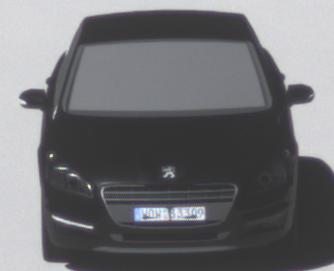
Make: Peugeot
Model: 508 120 VTi
Detailed model: 508 (I) Limousine
Model produced from: 2011/03
Model produced until: 2014/05
Doors: 4
Color: black
Road condition: dry road
Daytime: midday
Contrast: high contrast